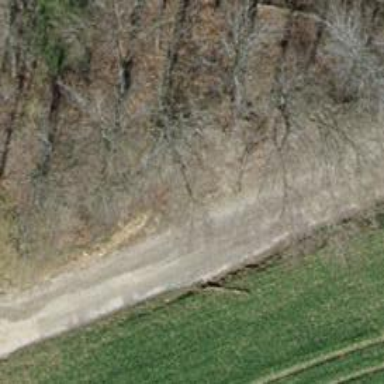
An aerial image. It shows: Track with grade 2 gravel surface.